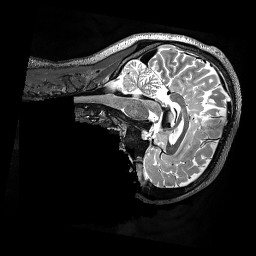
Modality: T2w
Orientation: sagittal
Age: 22
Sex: male
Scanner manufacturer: siemens
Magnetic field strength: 3 T
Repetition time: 3.2 s
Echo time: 0.562 s